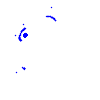
Particle: electron